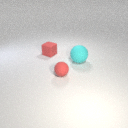
small red rubber cube behind large cyan rubber sphere